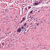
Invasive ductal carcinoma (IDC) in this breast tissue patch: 0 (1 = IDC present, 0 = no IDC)